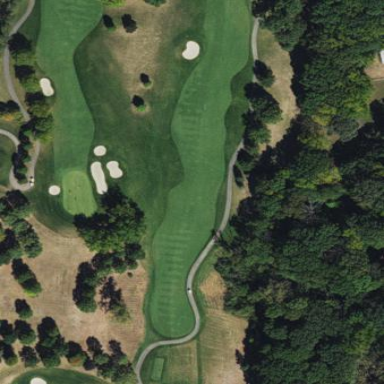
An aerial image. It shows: Well-maintained grassy area designated for golfing. It is mown fairway used for the sport of golf.